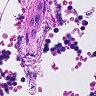
Metastatic tissue present: no